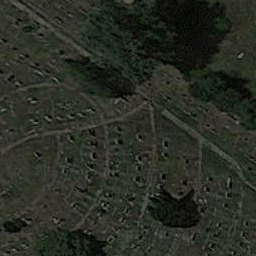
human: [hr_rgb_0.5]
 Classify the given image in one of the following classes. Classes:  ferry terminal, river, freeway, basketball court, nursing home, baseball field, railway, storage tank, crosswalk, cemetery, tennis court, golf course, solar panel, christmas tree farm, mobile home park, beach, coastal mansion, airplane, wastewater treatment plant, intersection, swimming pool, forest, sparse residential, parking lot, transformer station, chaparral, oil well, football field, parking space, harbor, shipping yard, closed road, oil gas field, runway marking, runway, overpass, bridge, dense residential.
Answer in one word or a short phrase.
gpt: cemetery